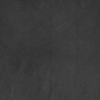
Label: dusty